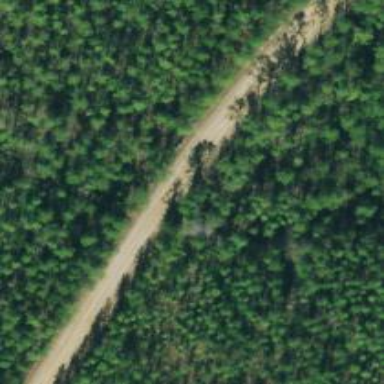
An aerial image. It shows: Track with grade1 tracktype.